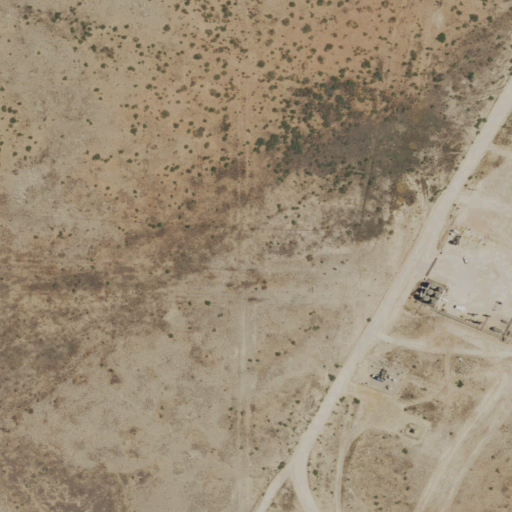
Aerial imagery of plain(s) in New Mexico named Burton Flat containing grassland, shrub, open development, barren land, low intensity development, and medium intensity development